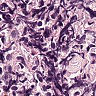
Metastatic tissue present: no